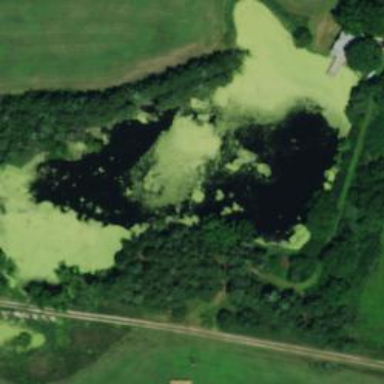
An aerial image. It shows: Pond with natural water.